Question: There is an issue with the movement in the chess app I am creating. Here is the method that checks if a move is valid:
'''
public boolean isMove(int row, int col, Pawn[][] board){
Pawn p = board[row][col];
int direction = 1;
if (this.color=='w') {
direction = -1;
}
if (p == null && this.col == col && ((this.row + direction) == row) || (this.row + 2 * direction) == row && ! this.hasMoved) { //can move
return true;
}
else if (p != null && p.color != this.color && row == (this.row + direction) && (col == (this.col - 1) || col == (this.col + 1))) { // can capture
return true;
}
return false;
}
'''
Here are some outputs that I am getting:

This move should not be valid, but yet it allows to move to that square. I am thinking there is an issue with the method I posted above.
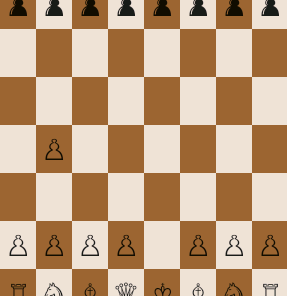
Answer: I think your '&&' and '||' are conflicting in priorities/order.
Maybe:
'''
if (p == null && this.col == col && (this.row + direction) == row || this.row + 2 * direction == row && ! this.hasMoved)
'''
Should be:
'''
if (p == null && this.col == col && ((this.row + direction) == row || this.row + 2 * direction == row) && ! this.hasMoved)
'''
I don't have a game so I cannot try it but...